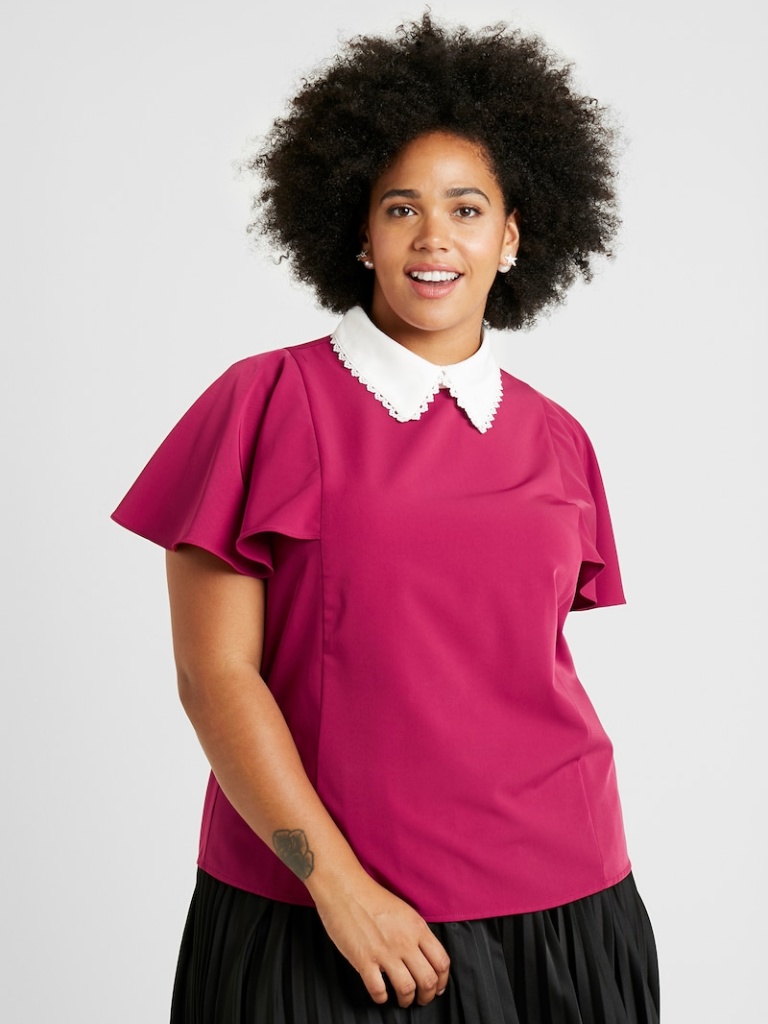
cotton relaxed short sleeve waist length Untucked peter-pan blouse